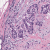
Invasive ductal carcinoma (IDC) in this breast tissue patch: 1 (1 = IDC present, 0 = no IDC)